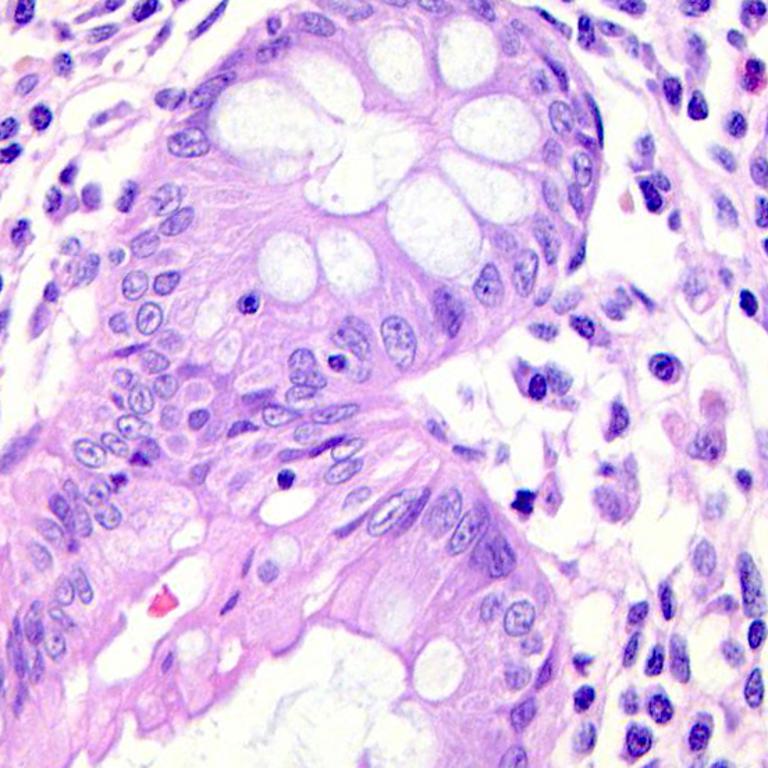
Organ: colon
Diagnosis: benign